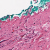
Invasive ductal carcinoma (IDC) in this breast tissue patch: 0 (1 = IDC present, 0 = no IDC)